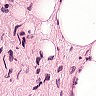
Metastatic tissue present: no